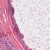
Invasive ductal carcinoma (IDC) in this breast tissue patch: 0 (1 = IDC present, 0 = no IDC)